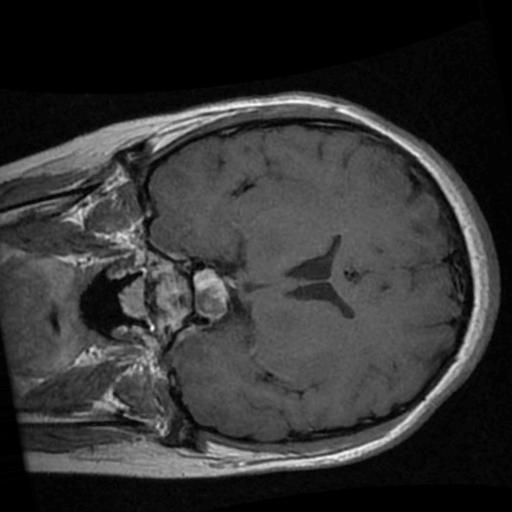
Label: brain_tumor